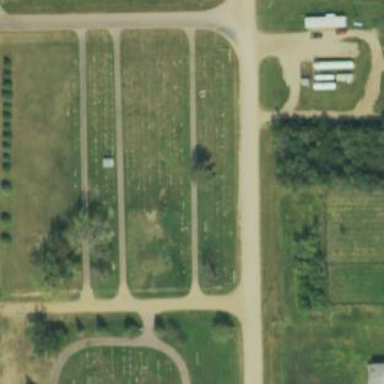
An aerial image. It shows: Graveyard.